如图，请计算阴影部分的周长和面积．（$\pi$ 取 $3.14$）

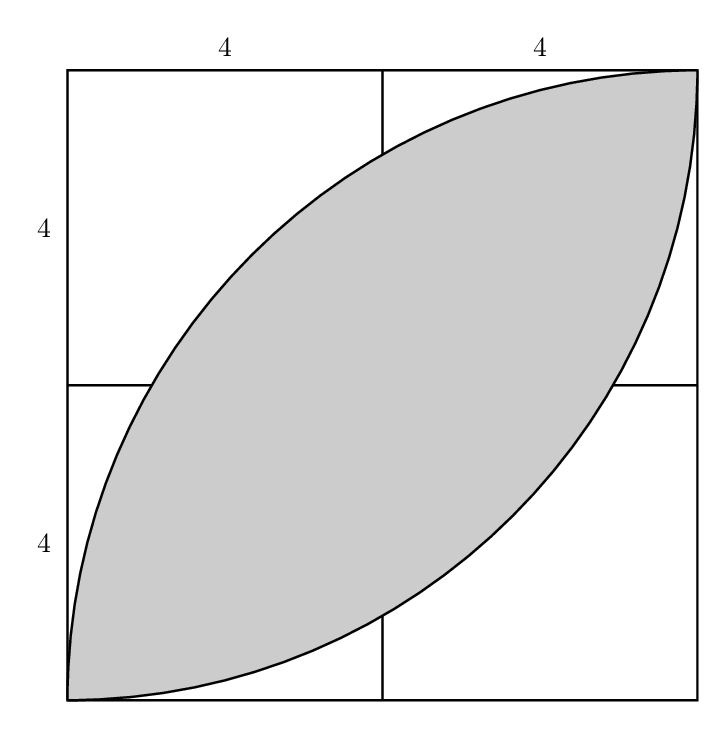
【解答】
\noindent \textcolor{black}{【答案】阴影部分的周长是 $25.12$，面积是 $18.24$}

\vspace{1em}

% --- 解析部分 ---
\noindent \textcolor{black}{【详解】解：}
\textcolor{black}{$ l_{\text{大弧}} = \frac{n\pi r}{180} = \frac{90 \times \pi \times 8}{180} = 4\pi $，}

\textcolor{black}{$ l_{\text{小弧}} = \frac{n\pi r}{180} = \frac{90 \times \pi \times 4}{180} = 2\pi $，}

\textcolor{black}{$ C = l_{\text{大弧}} + 2l_{\text{小弧}} = 4\pi + 4\pi = 8\pi = 25.12 $；}

\textcolor{black}{$ S_{\text{大扇}} = \frac{n\pi r^2}{360} = \frac{90 \times \pi \times 8^2}{360} = 16\pi $，}

\textcolor{black}{$ S_{\text{小正方形}} = 4 \times 4 = 16 $，}

\textcolor{black}{$ S_{\text{空白}} = 4S_{\text{小正方形}} - S_{\text{大扇形}} + S_{\text{小扇形}} + S_{\text{小正方形}} - S_{\text{小扇形}} + S_{\text{小正方形}} $}

\textcolor{black}{$ = 6S_{\text{小正方形}} - S_{\text{大扇形}} $，}

\textcolor{black}{$ S_{\text{阴影}} = 4S_{\text{小正方形}} - S_{\text{空白}} = S_{\text{大扇}} - 2S_{\text{小正方形}} = 16\pi - 32 = 18.24 $．}

\vspace{1em}

\noindent \textcolor{black}{所以，阴影部分的周长是 $25.12$，面积是 $18.24$．}